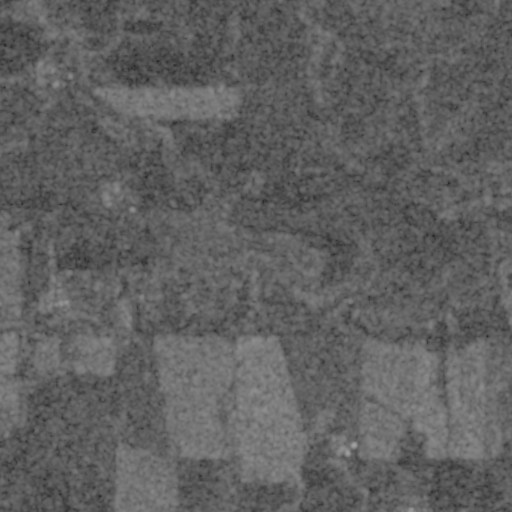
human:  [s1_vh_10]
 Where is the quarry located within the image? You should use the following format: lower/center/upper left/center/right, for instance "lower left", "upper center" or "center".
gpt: The quarry is located in the lower right of the image.
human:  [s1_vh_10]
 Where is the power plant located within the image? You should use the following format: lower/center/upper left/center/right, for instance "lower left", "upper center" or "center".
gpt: There is no power plant in the image.

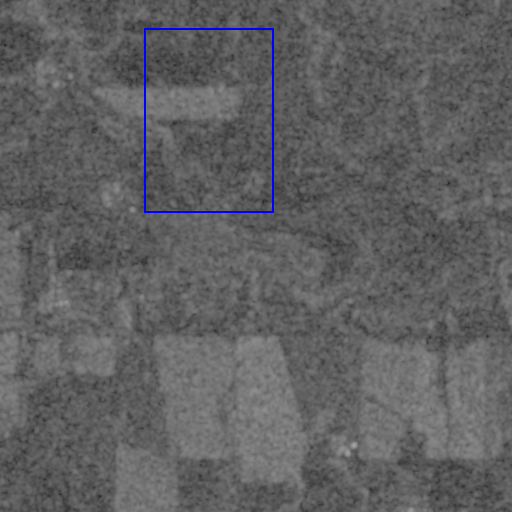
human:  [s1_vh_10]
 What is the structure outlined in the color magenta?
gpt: There is no magenta outline.
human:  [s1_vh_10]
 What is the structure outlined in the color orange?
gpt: There is no structure outlined in orange.